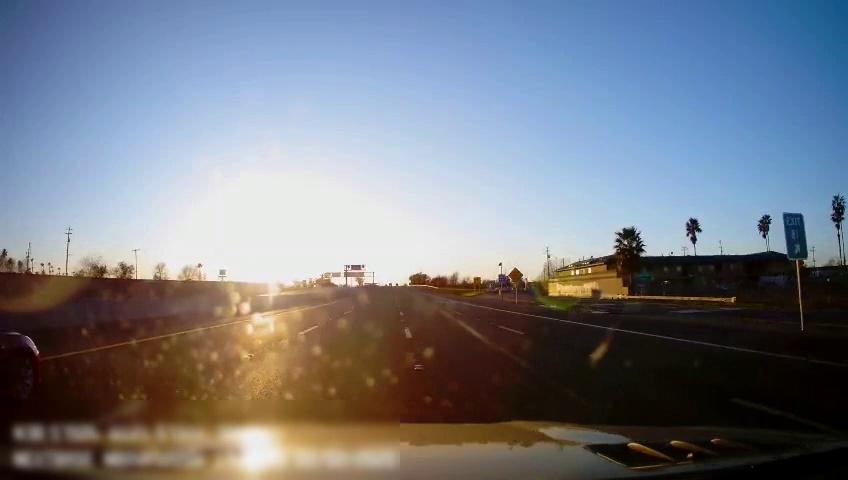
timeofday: Day
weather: Sunny
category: Drivable Space
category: Vehicles | Car
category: Drivable Space
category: Lanes | Alternate Lane
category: Lanes | Current Lane
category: Lanes | Current Lane
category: Lanes | Current Lane
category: Lanes | Current Lane
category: Lanes | Alternate Lane
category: Traffic | Signs
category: Traffic | Signs